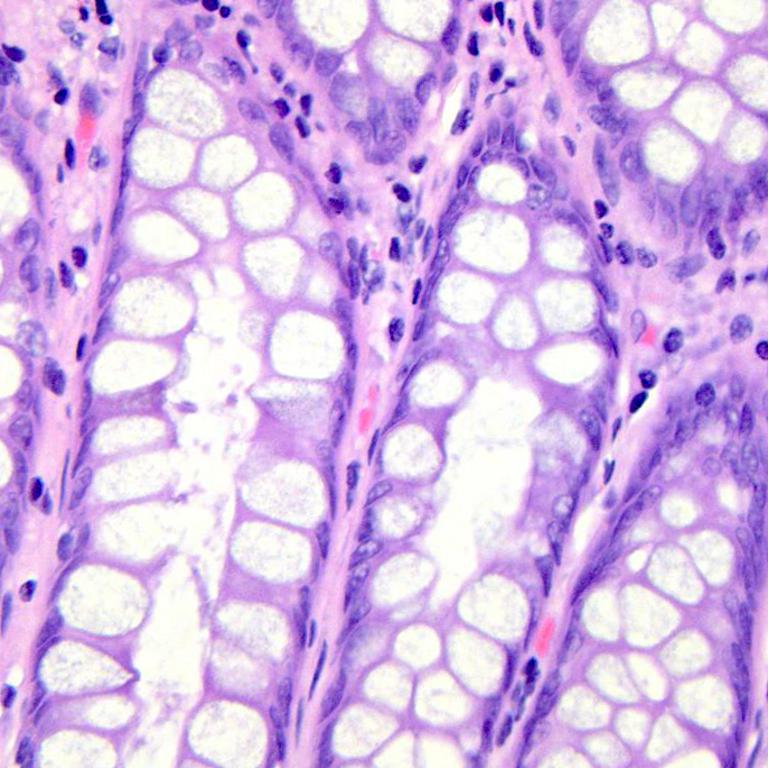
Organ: colon
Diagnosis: benign